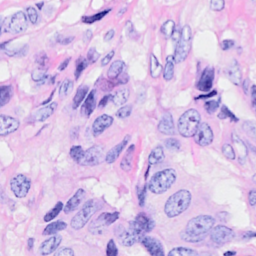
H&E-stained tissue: Breast